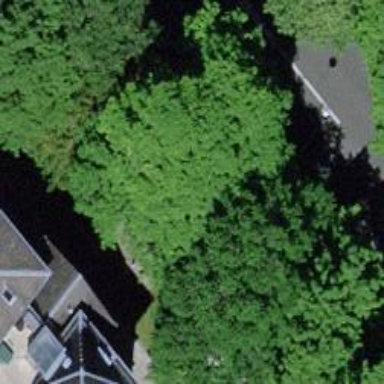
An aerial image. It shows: Avenue lined with trees.